Question: When I click next and previous button, I want scroll up and down the div for currently active question.
Question Pallete for the reference:

My example code:
'''
function saveNext(idValue,subtopic) {
var aa = idValue;
if (aa==28){
$("#scrollPallete").scrollTop(275);
}
if(aa==56){
$("#scrollPallete").scrollTop(550);
}
if(aa==84){
$("#scrollPallete").scrollTop(825);
}
if(aa==112){
$("#scrollPallete").scrollTop(1102);
}
if(aa==140){
$("#scrollPallete").scrollTop(1374);
}
if(aa==168){
$("#scrollPallete").scrollTop(1654);
}
if(aa==196){
$("#scrollPallete").scrollTop(1924);
}
'''
<URL>
I need exact code for vertical scroll.
Shall get sample code for vertical scrolling? when i click next and prev button i want to scroll up and down. Each rows having 4 questions, Totally I have 50 rows. i need to scroll up to 200 questions.
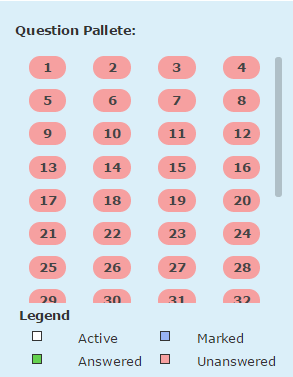
Answer: I've created a sample for you, though it's not the best solution for your problem, but I think as a starting point it is more than enough.
'''
$('#next').click(function(e) {
var $next = $('.number-item.selected').next('.number-item');
var $container = $('.question-container');
if (!$container.attr('data-scrolltop')) {
$container.attr('data-scrolltop', $container.height());
}
$next.addClass('selected');
$('.number-item.selected').first().removeClass('selected');
if ($next.get(0).offsetTop + 12 > $container.attr('data-scrolltop')) {
$container.animate({
scrollTop: $next.get(0).offsetTop - 12
}, 1000, function() {
var currentVal = Number($container.attr('data-scrolltop'));
var newVal = $container.get(0).scrollTop;
$container.attr('data-scrolltop', currentVal + newVal);
});
}
});
'''
'''
.question-container {
background: papayawhip;
height: 200px;
width: 200px;
overflow: auto;
padding: 4px;
}
a.number-item {
height: 30px;
width: 30px;
background: plum;
color: white;
text-decoration: none;
border-radius: 50%;
display: inline-flex;
justify-content: center;
align-items: center;
margin: 4px 0;
}
a.number-item.selected {
background: lightblue;
}
'''
'''
<script src="https://ajax.googleapis.com/ajax/libs/jquery/1.9.1/jquery.min.js"></script>
<div class="question-container">
<a href="#" class="number-item selected">1</a>
<a href="#" class="number-item">2</a>
<a href="#" class="number-item">3</a>
<a href="#" class="number-item">4</a>
<a href="#" class="number-item">5</a>
<a href="#" class="number-item">6</a>
<a href="#" class="number-item">7</a>
<a href="#" class="number-item">8</a>
<a href="#" class="number-item">9</a>
<a href="#" class="number-item">10</a>
<a href="#" class="number-item">11</a>
<a href="#" class="number-item">12</a>
<a href="#" class="number-item">13</a>
<a href="#" class="number-item">14</a>
<a href="#" class="number-item">15</a>
<a href="#" class="number-item">16</a>
<a href="#" class="number-item">17</a>
<a href="#" class="number-item">18</a>
<a href="#" class="number-item">19</a>
<a href="#" class="number-item">20</a>
<a href="#" class="number-item">21</a>
<a href="#" class="number-item">22</a>
<a href="#" class="number-item">23</a>
<a href="#" class="number-item">24</a>
<a href="#" class="number-item">25</a>
<a href="#" class="number-item">26</a>
<a href="#" class="number-item">27</a>
<a href="#" class="number-item">28</a>
<a href="#" class="number-item">29</a>
<a href="#" class="number-item">30</a>
<a href="#" class="number-item">31</a>
<a href="#" class="number-item">32</a>
<a href="#" class="number-item">33</a>
<a href="#" class="number-item">34</a>
<a href="#" class="number-item">35</a>
<a href="#" class="number-item">36</a>
<a href="#" class="number-item">37</a>
<a href="#" class="number-item">38</a>
<a href="#" class="number-item">39</a>
<a href="#" class="number-item">40</a>
<a href="#" class="number-item">41</a>
<a href="#" class="number-item">42</a>
<a href="#" class="number-item">43</a>
<a href="#" class="number-item">44</a>
<a href="#" class="number-item">45</a>
<a href="#" class="number-item">46</a>
<a href="#" class="number-item">47</a>
<a href="#" class="number-item">48</a>
<a href="#" class="number-item">49</a>
<a href="#" class="number-item">50</a>
<a href="#" class="number-item">51</a>
<a href="#" class="number-item">52</a>
<a href="#" class="number-item">53</a>
<a href="#" class="number-item">54</a>
<a href="#" class="number-item">55</a>
<a href="#" class="number-item">56</a>
<a href="#" class="number-item">57</a>
<a href="#" class="number-item">58</a>
<a href="#" class="number-item">59</a>
<a href="#" class="number-item">60</a>
<a href="#" class="number-item">61</a>
<a href="#" class="number-item">62</a>
<a href="#" class="number-item">63</a>
<a href="#" class="number-item">64</a>
<a href="#" class="number-item">65</a>
<a href="#" class="number-item">66</a>
<a href="#" class="number-item">67</a>
<a href="#" class="number-item">68</a>
<a href="#" class="number-item">69</a>
<a href="#" class="number-item">70</a>
<a href="#" class="number-item">71</a>
<a href="#" class="number-item">72</a>
<a href="#" class="number-item">73</a>
<a href="#" class="number-item">74</a>
<a href="#" class="number-item">75</a>
<a href="#" class="number-item">76</a>
<a href="#" class="number-item">77</a>
<a href="#" class="number-item">78</a>
<a href="#" class="number-item">79</a>
<a href="#" class="number-item">80</a>
<a href="#" class="number-item">81</a>
<a href="#" class="number-item">82</a>
<a href="#" class="number-item">83</a>
<a href="#" class="number-item">84</a>
<a href="#" class="number-item">85</a>
<a href="#" class="number-item">86</a>
<a href="#" class="number-item">87</a>
<a href="#" class="number-item">88</a>
<a href="#" class="number-item">89</a>
<a href="#" class="number-item">90</a>
<a href="#" class="number-item">91</a>
<a href="#" class="number-item">92</a>
<a href="#" class="number-item">93</a>
<a href="#" class="number-item">94</a>
<a href="#" class="number-item">95</a>
<a href="#" class="number-item">96</a>
<a href="#" class="number-item">97</a>
<a href="#" class="number-item">98</a>
<a href="#" class="number-item">99</a>
<a href="#" class="number-item">100</a>
<a href="#" class="number-item">101</a>
<a href="#" class="number-item">102</a>
<a href="#" class="number-item">103</a>
<a href="#" class="number-item">104</a>
<a href="#" class="number-item">105</a>
<a href="#" class="number-item">106</a>
<a href="#" class="number-item">107</a>
<a href="#" class="number-item">108</a>
<a href="#" class="number-item">109</a>
<a href="#" class="number-item">110</a>
<a href="#" class="number-item">111</a>
<a href="#" class="number-item">112</a>
<a href="#" class="number-item">113</a>
<a href="#" class="number-item">114</a>
<a href="#" class="number-item">115</a>
<a href="#" class="number-item">116</a>
<a href="#" class="number-item">117</a>
<a href="#" class="number-item">118</a>
<a href="#" class="number-item">119</a>
<a href="#" class="number-item">120</a>
<a href="#" class="number-item">121</a>
<a href="#" class="number-item">122</a>
<a href="#" class="number-item">123</a>
<a href="#" class="number-item">124</a>
<a href="#" class="number-item">125</a>
<a href="#" class="number-item">126</a>
<a href="#" class="number-item">127</a>
<a href="#" class="number-item">128</a>
<a href="#" class="number-item">129</a>
<a href="#" class="number-item">130</a>
<a href="#" class="number-item">131</a>
<a href="#" class="number-item">132</a>
<a href="#" class="number-item">133</a>
<a href="#" class="number-item">134</a>
<a href="#" class="number-item">135</a>
<a href="#" class="number-item">136</a>
<a href="#" class="number-item">137</a>
<a href="#" class="number-item">138</a>
<a href="#" class="number-item">139</a>
<a href="#" class="number-item">140</a>
<a href="#" class="number-item">141</a>
<a href="#" class="number-item">142</a>
<a href="#" class="number-item">143</a>
<a href="#" class="number-item">144</a>
<a href="#" class="number-item">145</a>
<a href="#" class="number-item">146</a>
<a href="#" class="number-item">147</a>
<a href="#" class="number-item">148</a>
<a href="#" class="number-item">149</a>
<a href="#" class="number-item">150</a>
<a href="#" class="number-item">151</a>
<a href="#" class="number-item">152</a>
<a href="#" class="number-item">153</a>
<a href="#" class="number-item">154</a>
<a href="#" class="number-item">155</a>
<a href="#" class="number-item">156</a>
<a href="#" class="number-item">157</a>
<a href="#" class="number-item">158</a>
<a href="#" class="number-item">159</a>
<a href="#" class="number-item">160</a>
<a href="#" class="number-item">161</a>
<a href="#" class="number-item">162</a>
<a href="#" class="number-item">163</a>
<a href="#" class="number-item">164</a>
<a href="#" class="number-item">165</a>
<a href="#" class="number-item">166</a>
<a href="#" class="number-item">167</a>
<a href="#" class="number-item">168</a>
<a href="#" class="number-item">169</a>
<a href="#" class="number-item">170</a>
<a href="#" class="number-item">171</a>
<a href="#" class="number-item">172</a>
<a href="#" class="number-item">173</a>
<a href="#" class="number-item">174</a>
<a href="#" class="number-item">175</a>
<a href="#" class="number-item">176</a>
<a href="#" class="number-item">177</a>
<a href="#" class="number-item">178</a>
<a href="#" class="number-item">179</a>
<a href="#" class="number-item">180</a>
<a href="#" class="number-item">181</a>
<a href="#" class="number-item">182</a>
<a href="#" class="number-item">183</a>
<a href="#" class="number-item">184</a>
<a href="#" class="number-item">185</a>
<a href="#" class="number-item">186</a>
<a href="#" class="number-item">187</a>
<a href="#" class="number-item">188</a>
<a href="#" class="number-item">189</a>
<a href="#" class="number-item">190</a>
<a href="#" class="number-item">191</a>
<a href="#" class="number-item">192</a>
<a href="#" class="number-item">193</a>
<a href="#" class="number-item">194</a>
<a href="#" class="number-item">195</a>
<a href="#" class="number-item">196</a>
<a href="#" class="number-item">197</a>
<a href="#" class="number-item">198</a>
<a href="#" class="number-item">199</a>
<a href="#" class="number-item">200</a>
</div>
<button id="previous">Previous</button>
<button id="next">Next</button>
'''